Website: crate-barrel
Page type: account-selection
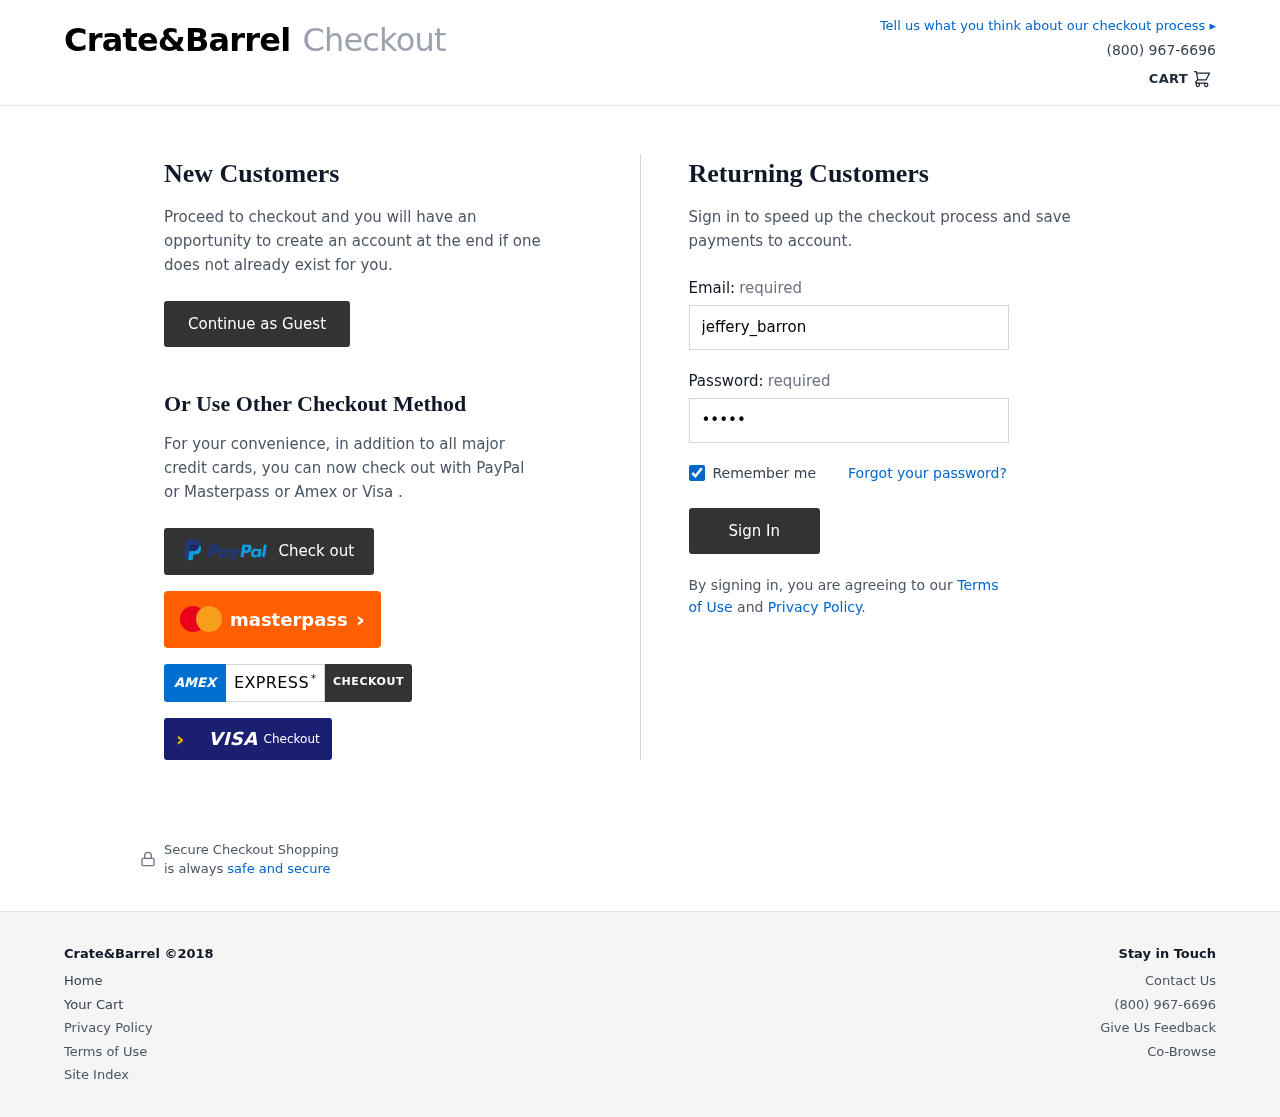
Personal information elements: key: PII_LOGIN_USERNAME
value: jeffery_barron